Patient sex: F
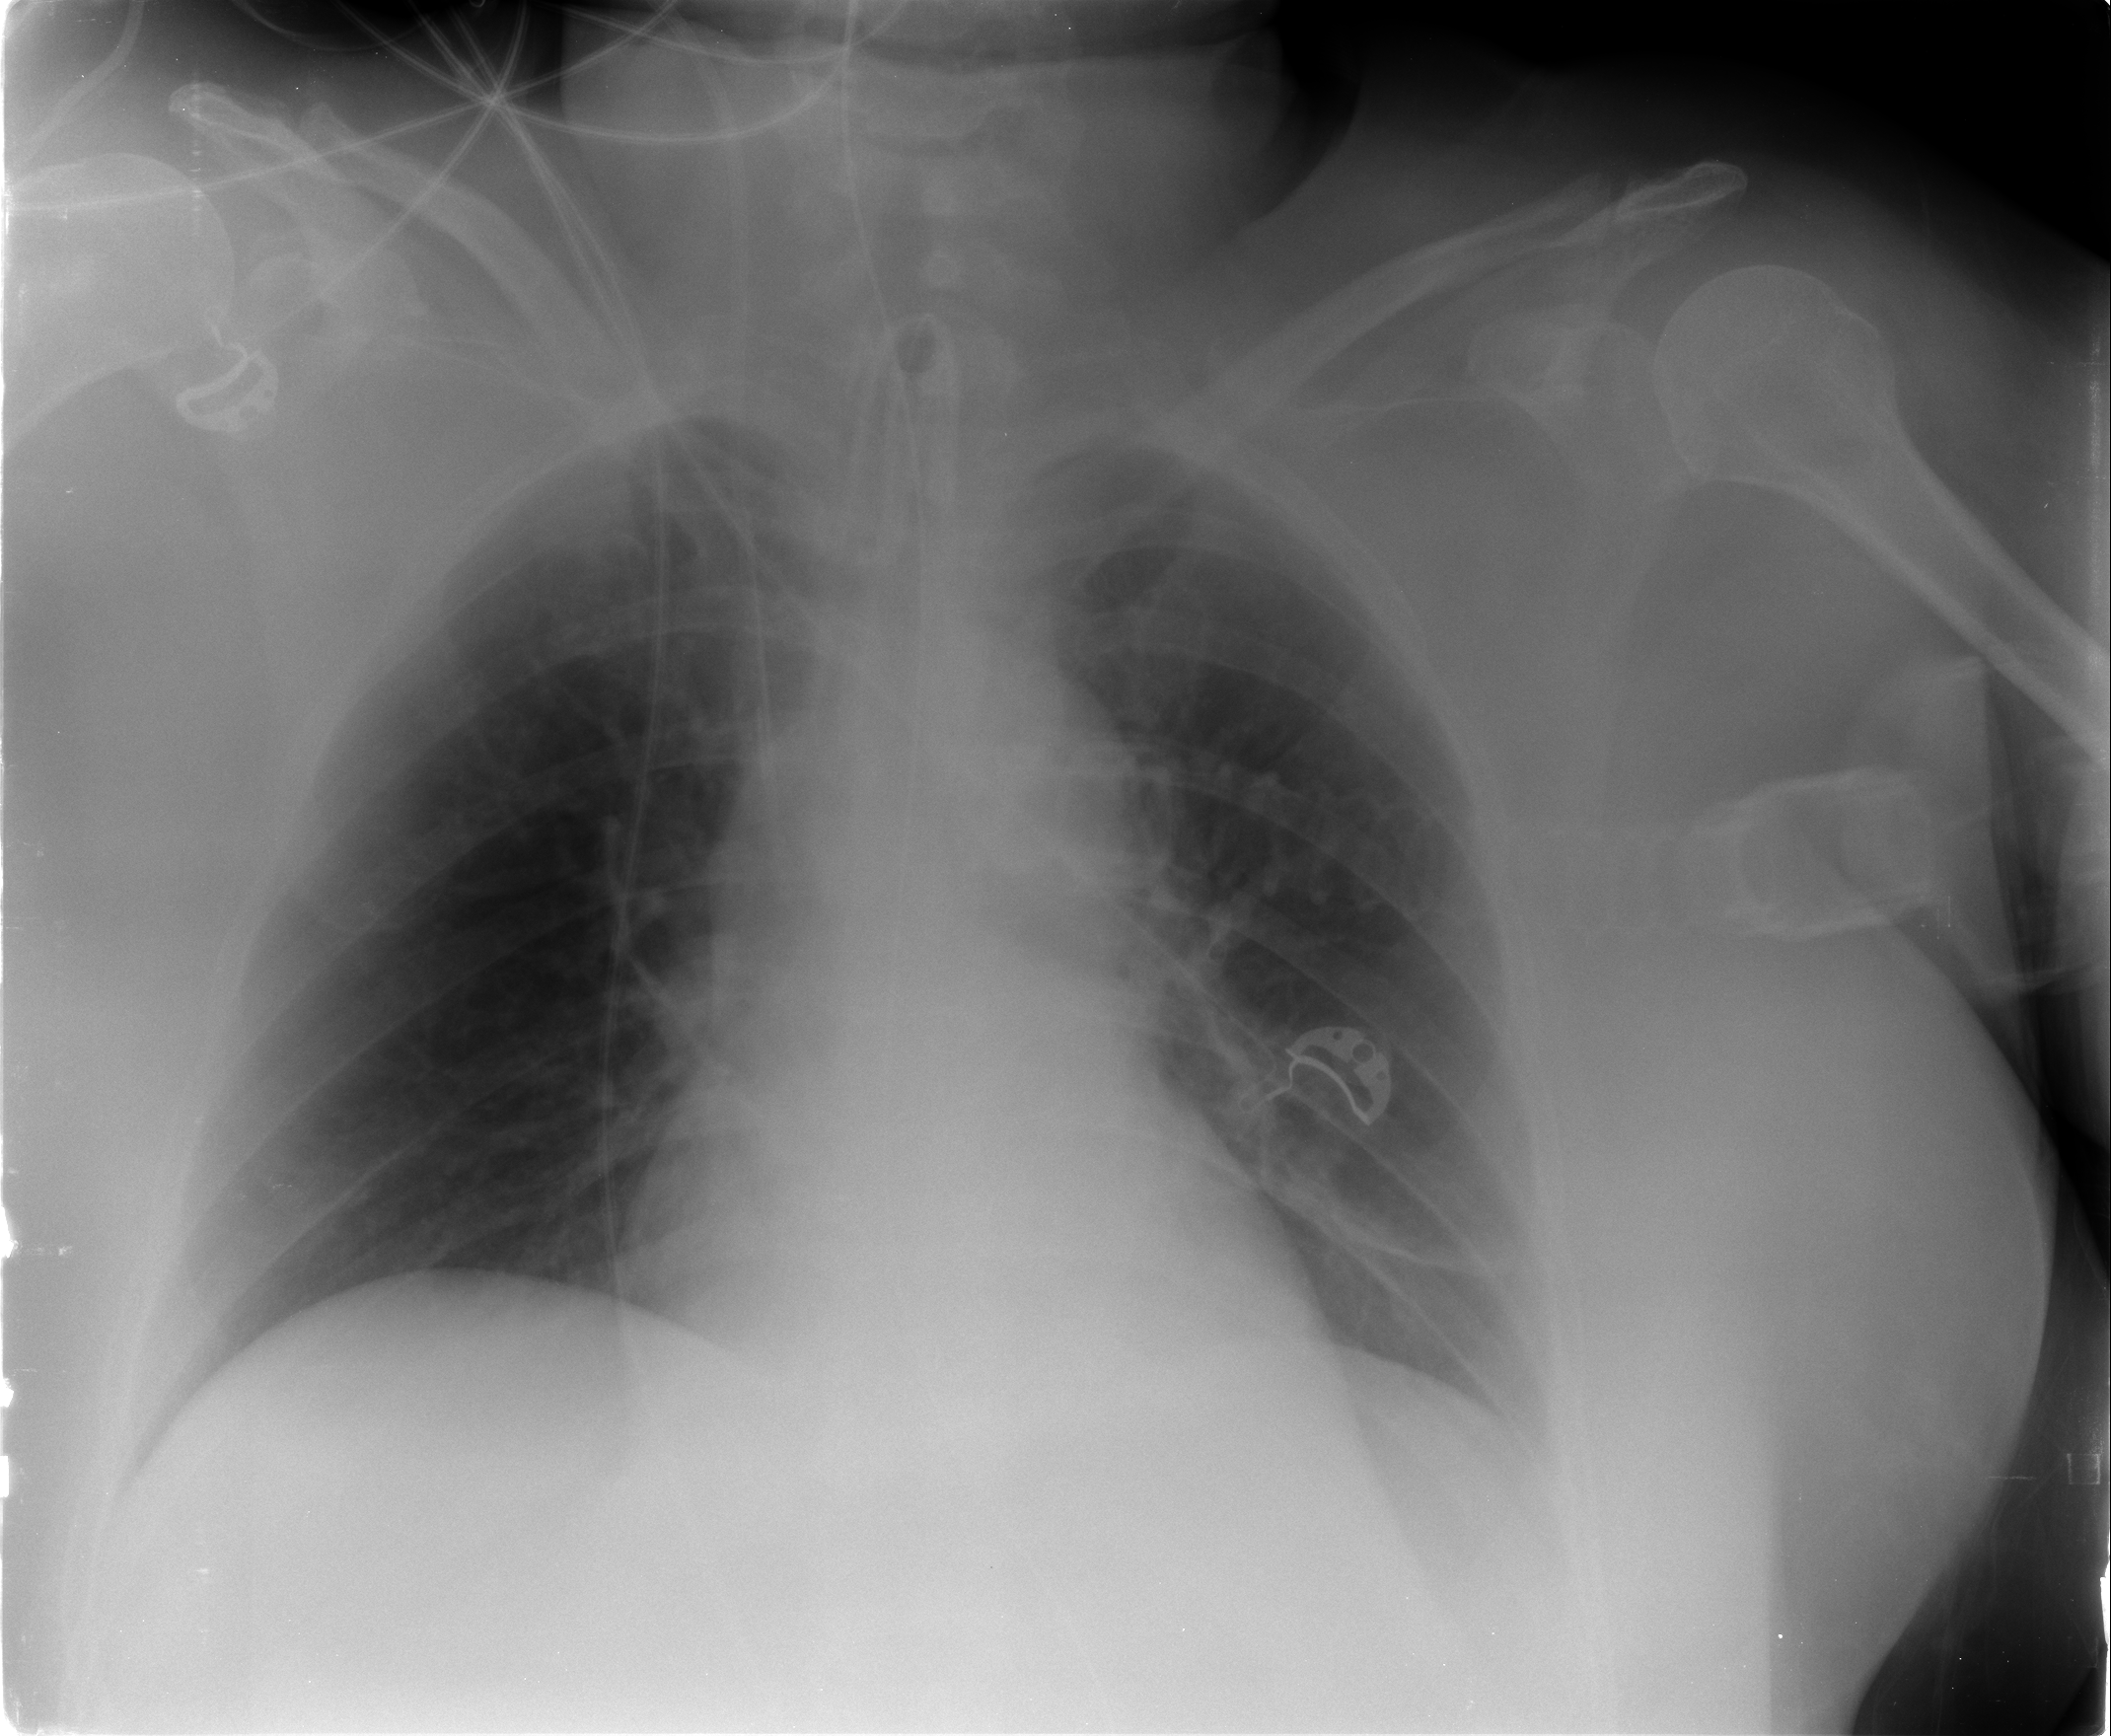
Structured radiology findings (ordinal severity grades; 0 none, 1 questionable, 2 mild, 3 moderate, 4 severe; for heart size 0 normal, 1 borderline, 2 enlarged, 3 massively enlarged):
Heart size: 2
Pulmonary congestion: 2
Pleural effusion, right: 0
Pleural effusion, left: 0
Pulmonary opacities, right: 0
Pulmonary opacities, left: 0
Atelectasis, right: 0
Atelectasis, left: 0